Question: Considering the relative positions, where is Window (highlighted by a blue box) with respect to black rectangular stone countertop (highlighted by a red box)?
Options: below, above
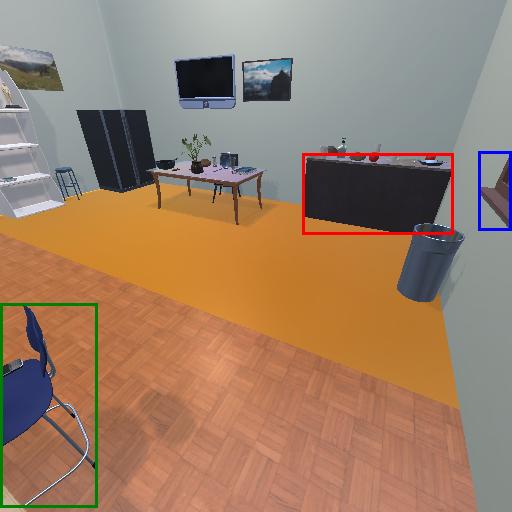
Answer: below